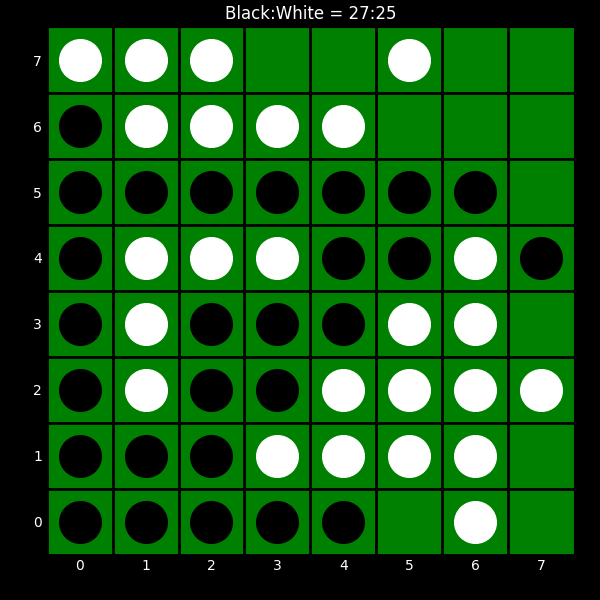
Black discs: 27
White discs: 25